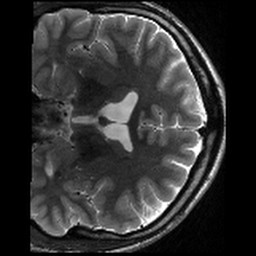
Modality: T2w
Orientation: coronal
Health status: healthy
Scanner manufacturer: siemens
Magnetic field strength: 3 T
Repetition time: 8.02 s
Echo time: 0.08 s